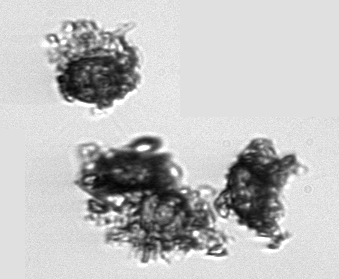
Label: Thalassiosira_TAG_external_detritus